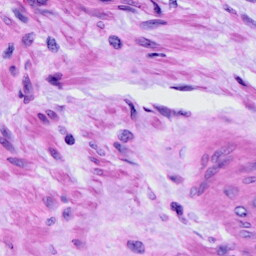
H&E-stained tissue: Cervix